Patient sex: M
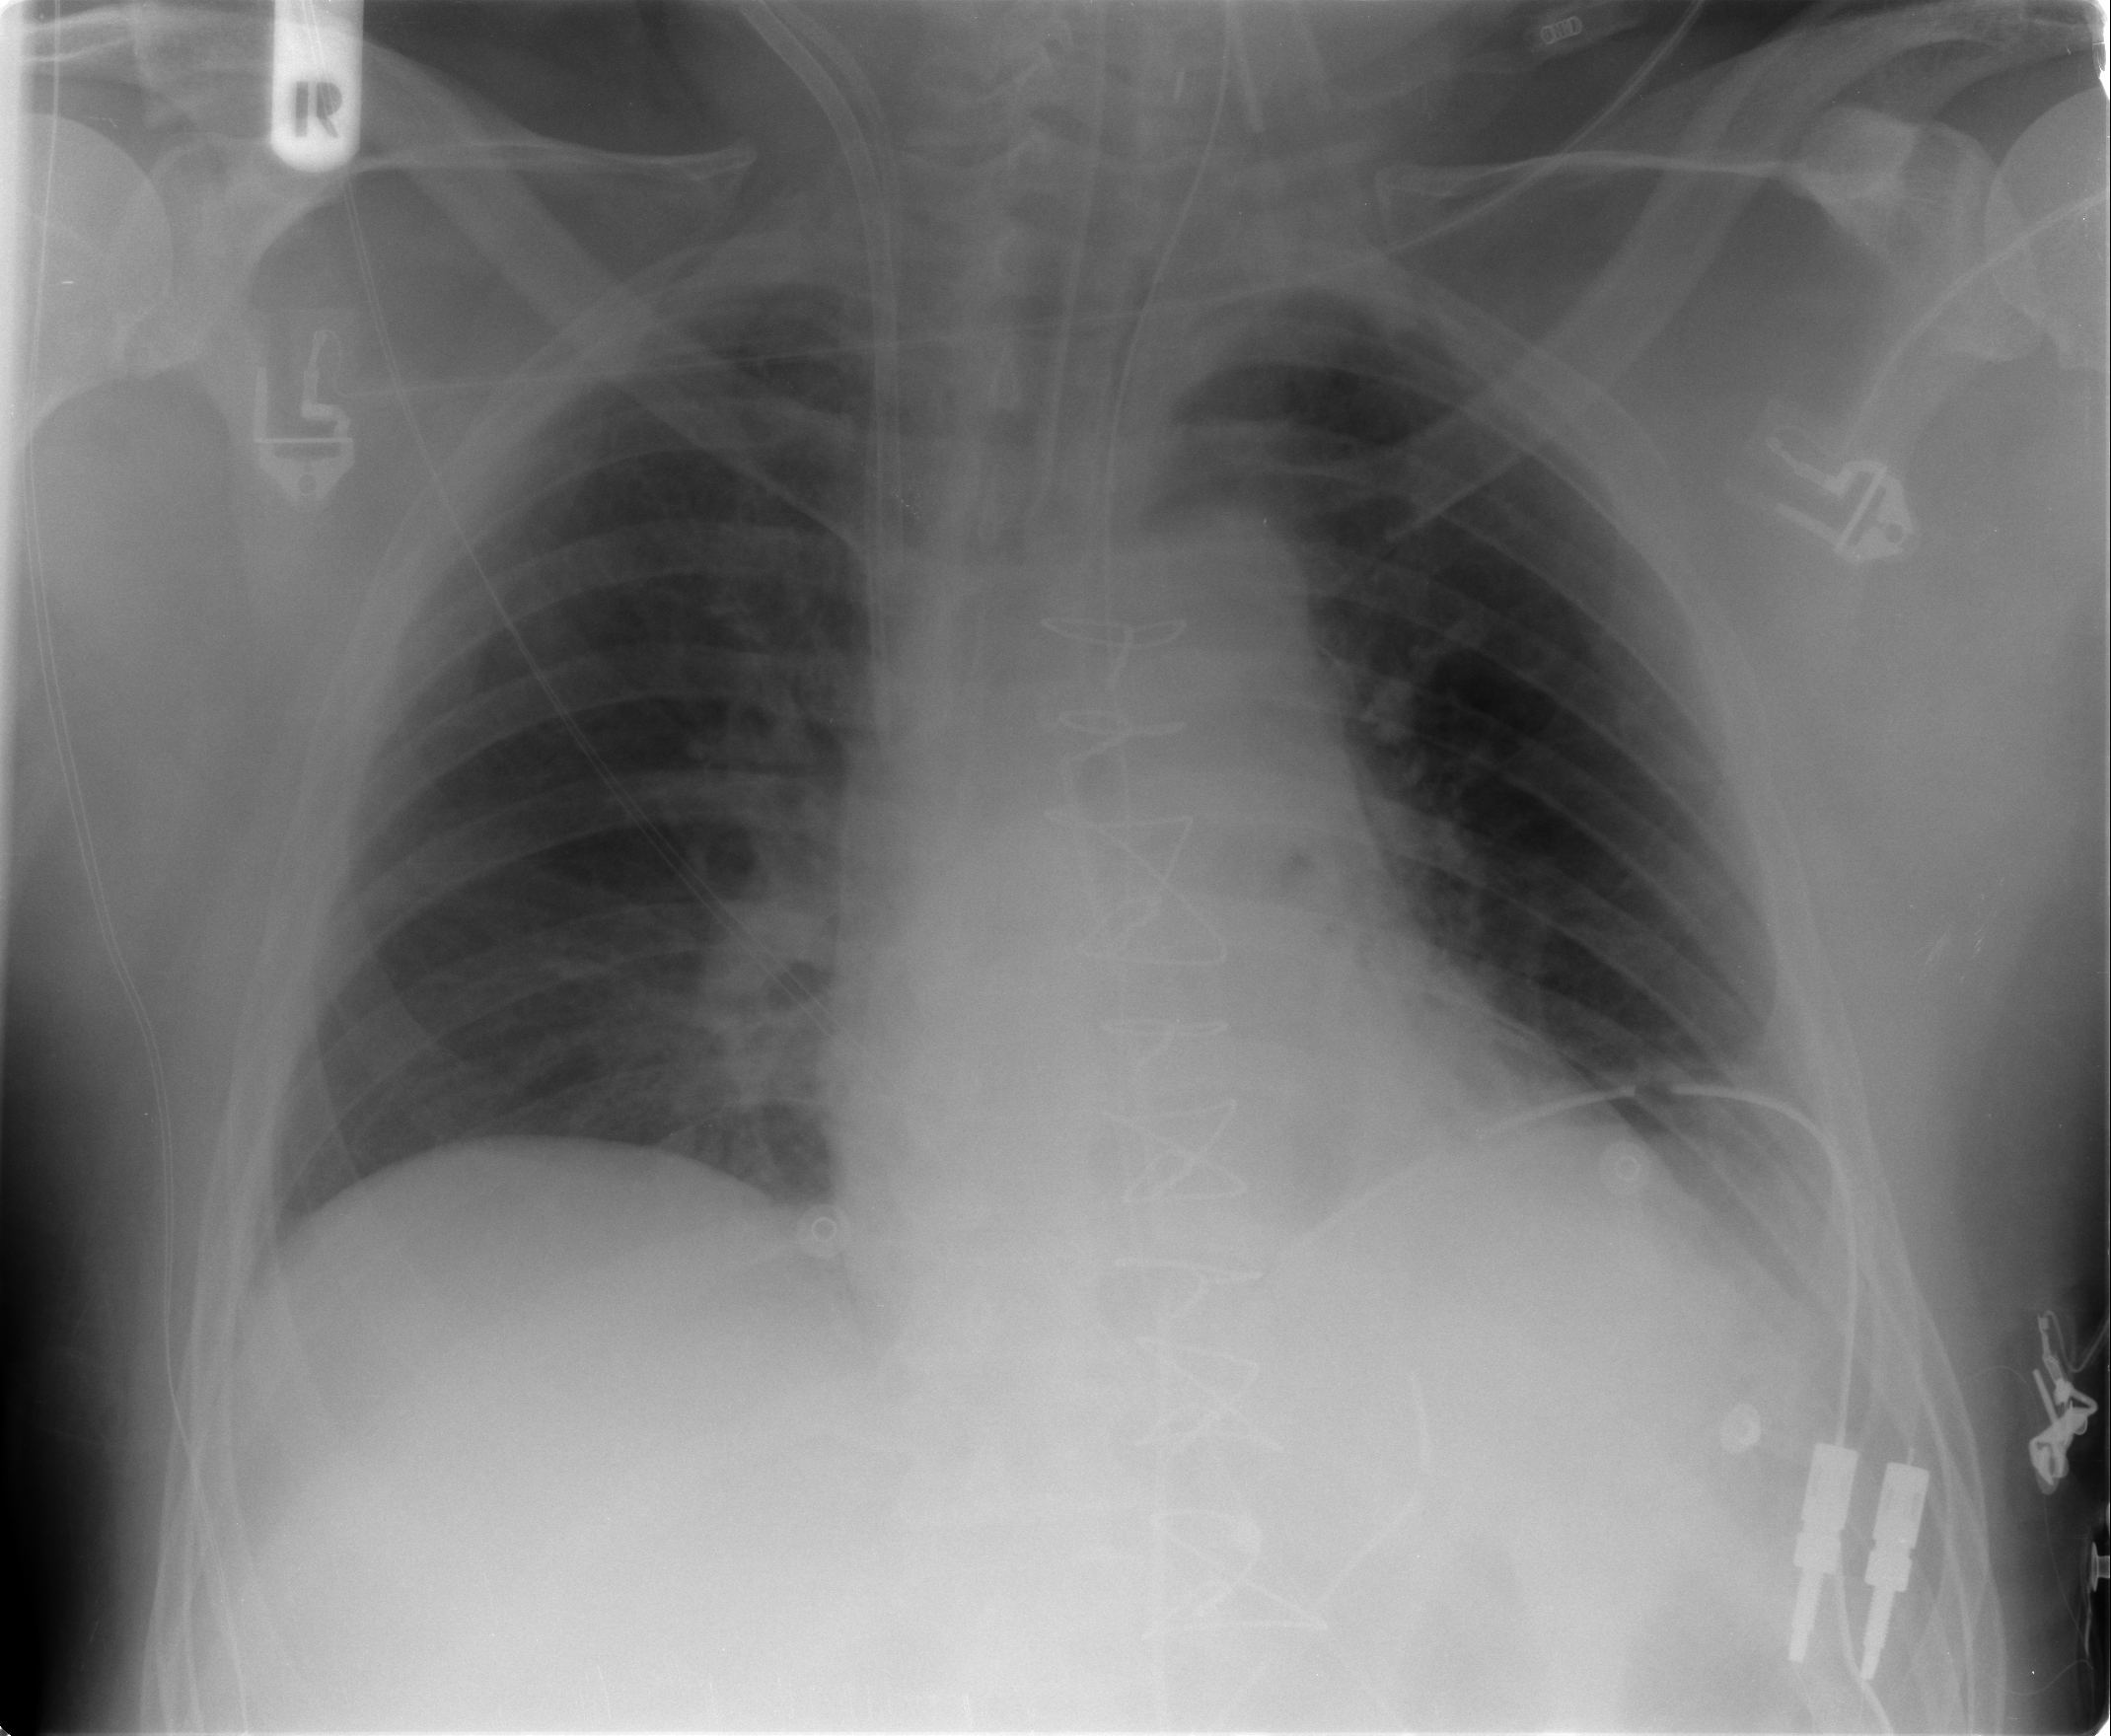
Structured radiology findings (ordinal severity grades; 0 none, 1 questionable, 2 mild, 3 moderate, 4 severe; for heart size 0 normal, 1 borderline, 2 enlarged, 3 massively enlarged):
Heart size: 0
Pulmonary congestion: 0
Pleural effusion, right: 0
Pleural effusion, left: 1
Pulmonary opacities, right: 0
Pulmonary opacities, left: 0
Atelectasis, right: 0
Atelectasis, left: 2